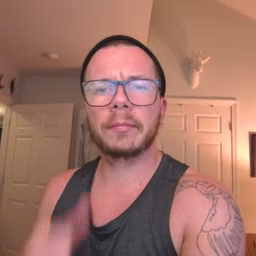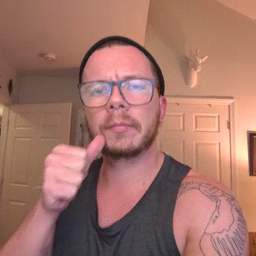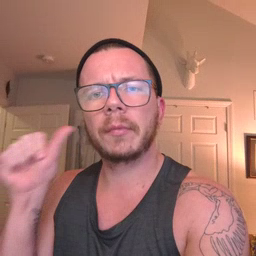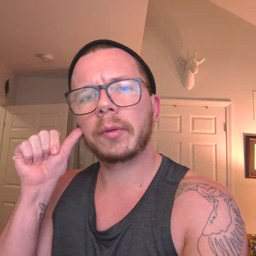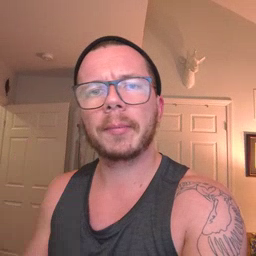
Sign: yesterday